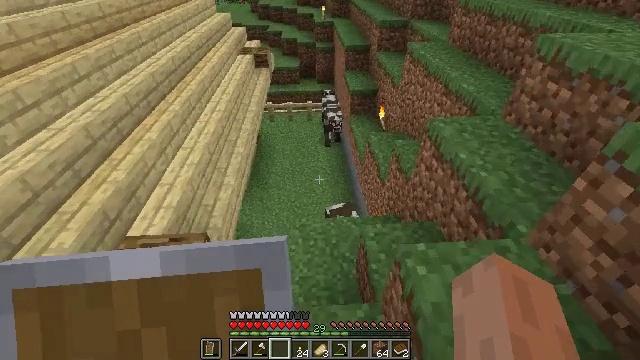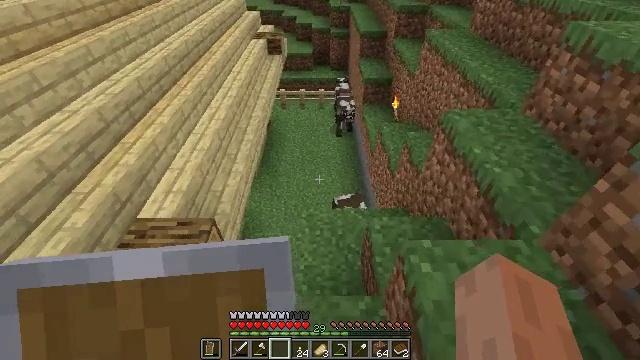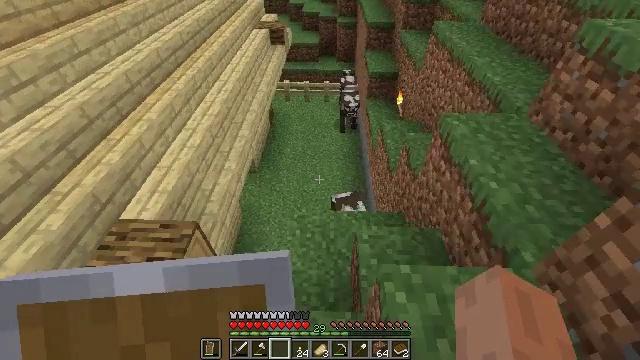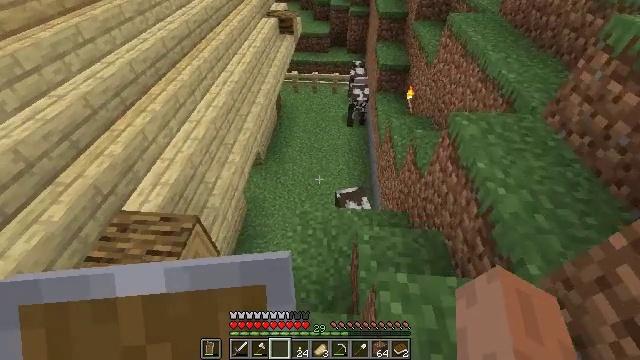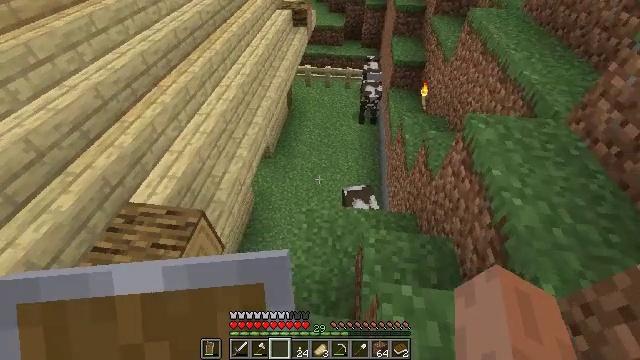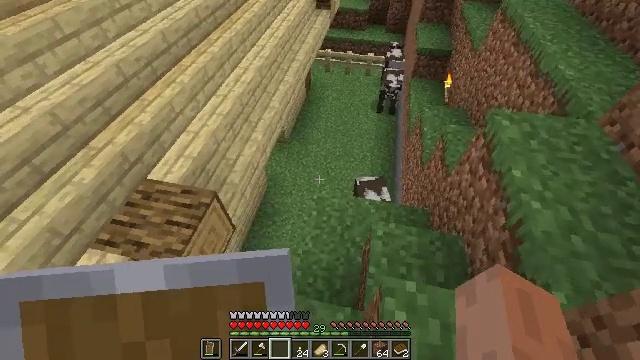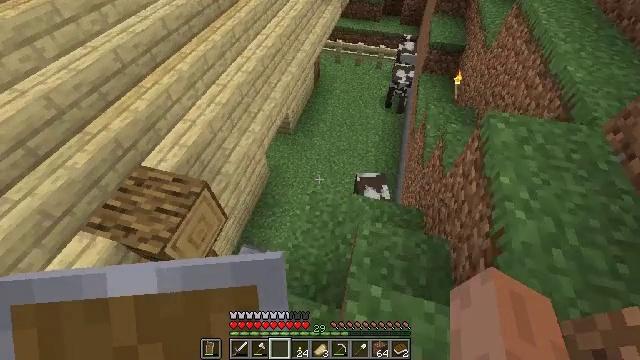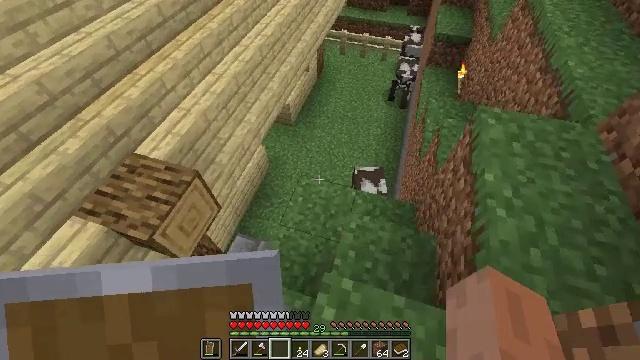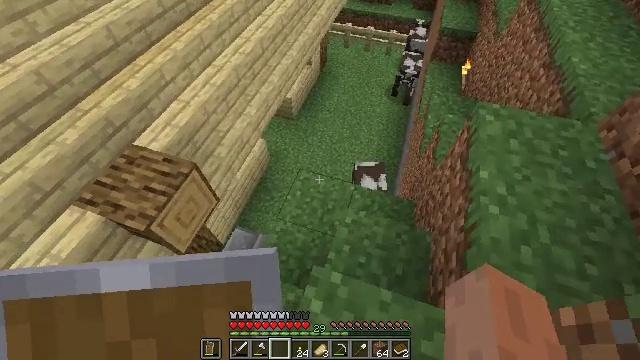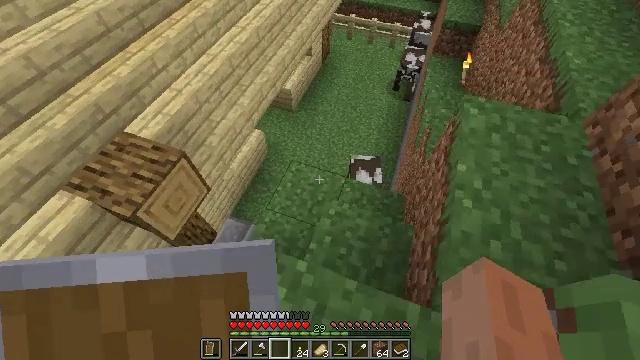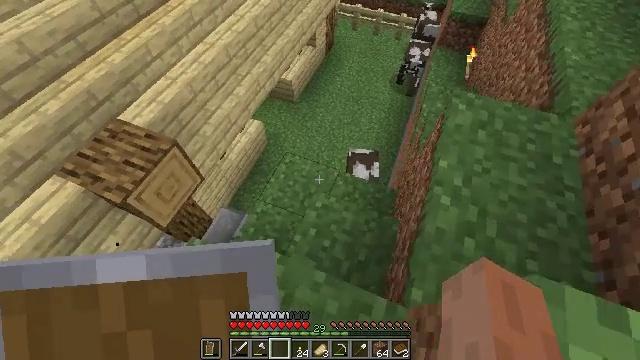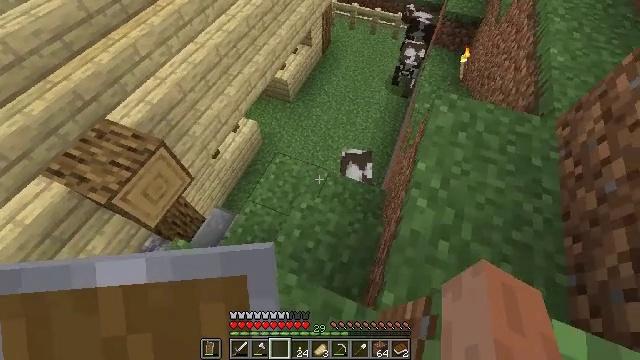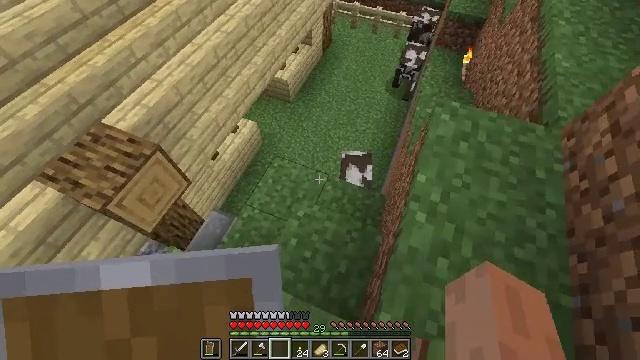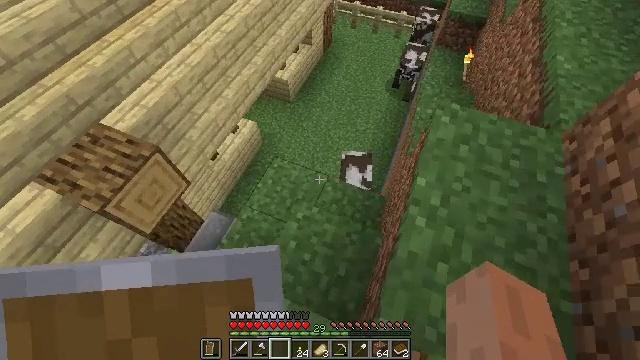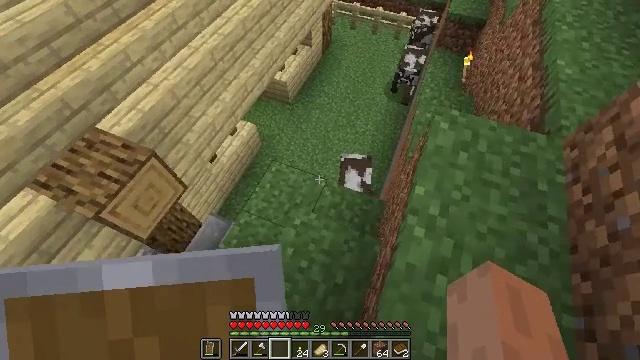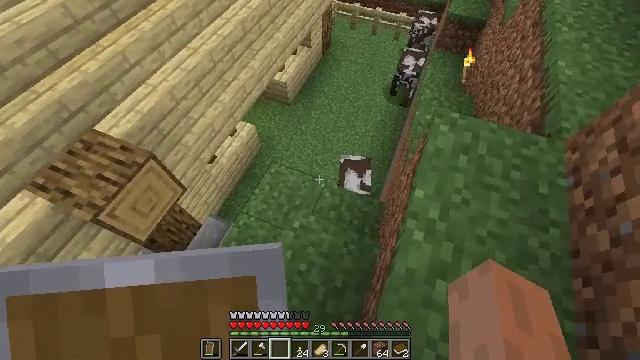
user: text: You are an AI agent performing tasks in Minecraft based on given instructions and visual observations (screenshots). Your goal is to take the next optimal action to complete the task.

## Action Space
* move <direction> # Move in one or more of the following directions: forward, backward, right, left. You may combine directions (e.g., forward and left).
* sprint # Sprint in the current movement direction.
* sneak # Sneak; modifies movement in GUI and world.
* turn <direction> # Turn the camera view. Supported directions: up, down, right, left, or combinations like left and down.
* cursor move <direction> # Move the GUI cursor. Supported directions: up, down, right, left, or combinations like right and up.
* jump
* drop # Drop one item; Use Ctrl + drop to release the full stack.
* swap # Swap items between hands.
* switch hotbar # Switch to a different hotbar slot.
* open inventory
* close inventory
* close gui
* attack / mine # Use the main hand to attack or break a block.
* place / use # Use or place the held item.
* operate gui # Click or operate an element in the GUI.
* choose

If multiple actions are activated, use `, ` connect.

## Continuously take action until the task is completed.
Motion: motion action
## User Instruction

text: Craft a fishing rod.
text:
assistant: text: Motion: move forward and move right, turn left and down
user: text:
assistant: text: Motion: move forward and move right, turn left and down
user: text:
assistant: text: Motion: move right, turn left and down
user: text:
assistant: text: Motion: move right, turn left and down
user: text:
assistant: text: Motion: move right, turn left and down
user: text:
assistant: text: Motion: move right, turn left and down
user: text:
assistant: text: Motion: move right, turn left and down
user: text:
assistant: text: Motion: move right, turn left and down
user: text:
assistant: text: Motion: move right, turn left and down
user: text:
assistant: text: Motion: move right, turn left and down
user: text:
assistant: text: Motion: move right
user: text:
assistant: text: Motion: move right
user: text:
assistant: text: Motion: move right
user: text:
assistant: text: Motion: no_op
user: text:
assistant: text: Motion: no_op
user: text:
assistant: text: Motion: move forward
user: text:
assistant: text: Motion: move forward
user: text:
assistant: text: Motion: move forward
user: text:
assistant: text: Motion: move forward
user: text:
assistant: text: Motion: no_op
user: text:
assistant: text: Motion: no_op
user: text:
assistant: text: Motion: no_op
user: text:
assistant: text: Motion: no_op
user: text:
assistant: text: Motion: no_op
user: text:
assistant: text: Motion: turn right
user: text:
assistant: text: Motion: no_op
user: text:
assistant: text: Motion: no_op
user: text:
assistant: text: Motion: no_op
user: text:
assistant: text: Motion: no_op
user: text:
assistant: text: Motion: turn right